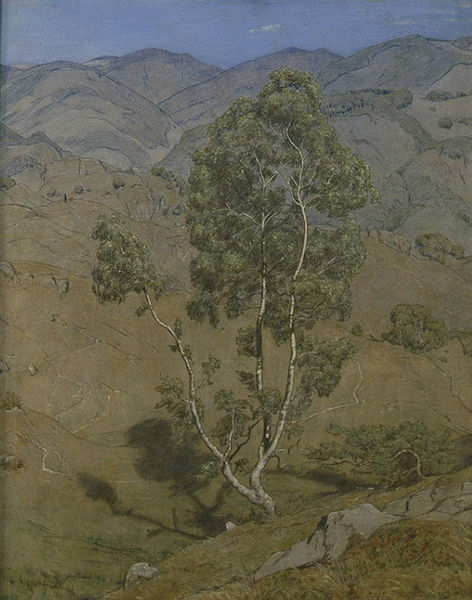
Titel: Die Birke
Künstler: Hans Thoma
Standort: Karlsruhe
Institution: Staatliche Kunsthalle Karlsruhe
Schlagwörter: baum, berg, blau, blätter, felsen, gemälde, himmel, laub, schatten, weiß, wolken, aquarell, bäume, grün, landschaft, sand, äste, bewegung, blumen, braun, grau, hell, licht, schwarz, skizze, zeichnung, gras, weg, wiese, wolke, beige, stein, steine, öl, ast, baumstamm, birke, einsamkeit, erde, horizont, hügel, natur, stamm, strauch, wind, zweige, busch, büsche, einsam, pfad, sonne, sträucher, wege, wiesen, land, pflanzen, tal, wald, zart, hellblau, japan, sommer, ruhe, naturalismus, studie, abhang, trocken, berge, dürre, fels, gebirge, gipfel, hang, wüste, bergkette, tag, kahl, alm, schlucht, hügellandschaft, romantik, ölgemälde, dunkelblau, stufen, allein, oben, senke, flechten, einöde, alpen, moos, täler, landscaft, fichte, laubbaum, tanne, sonnig, chinesisch, china, bewachsen, lanschaft, thoma, landchschaft, karg, geäst, rinde, zentral, äst, wildnis, zentrum, balu, bergrücken, hänge, baumrinde, schief, bau, pfade, friedlich, mulden, schwarzwald, gars, ber, terrain, abgelegen, toll, landschaf, almen, tlandschaft, birke in bergen, baum gebirge, buírke, ssteig, wiesental, weißer stamm, #graswiese, trocen, lamdschafz, stilllenben